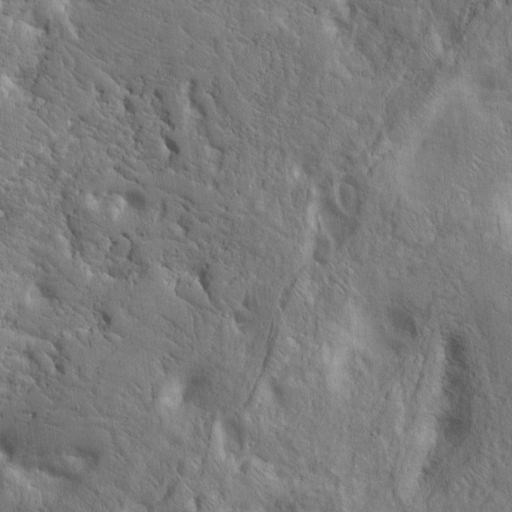
Classes present: Background, Cone